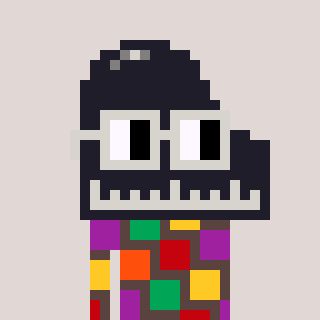
a pixel art character with square light gray glasses, a piano-shaped head and a darkbrown-colored body on a warm background